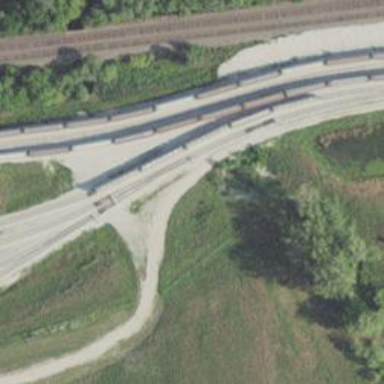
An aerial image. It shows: Railway yard.